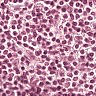
Metastatic tissue present: no